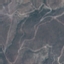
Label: HerbaceousVegetation